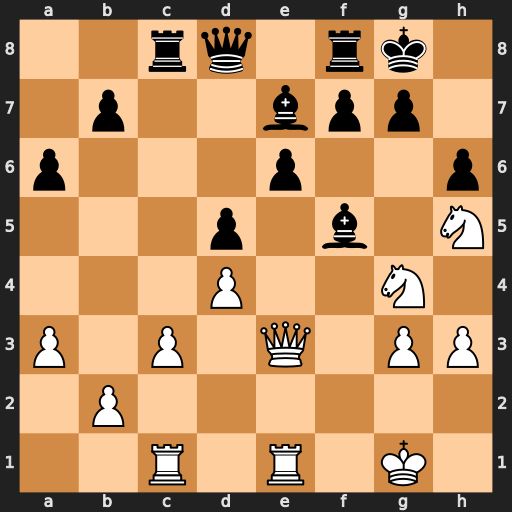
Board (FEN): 2rq1rk1/1p2bpp1/p3p2p/3p1b1N/3P2N1/P1P1Q1PP/1P6/2R1R1K1
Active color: w
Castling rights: -
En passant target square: -
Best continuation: Nxh6+ Kh8 Nxf5 Bg5 Qe5